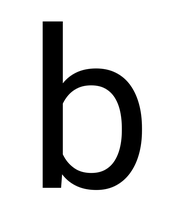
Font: Roboto_Regular